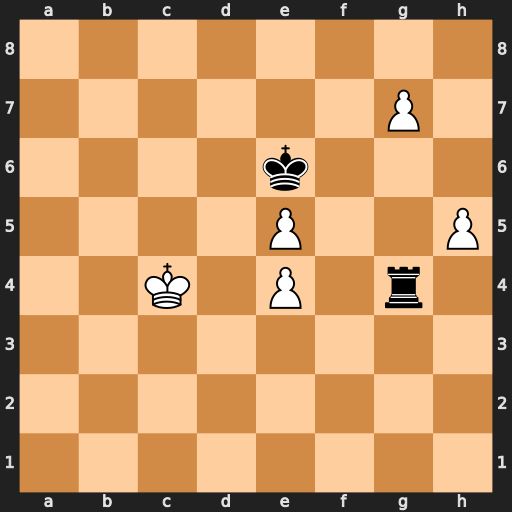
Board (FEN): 8/6P1/4k3/4P2P/2K1P1r1/8/8/8
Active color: w
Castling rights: -
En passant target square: -
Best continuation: h6 Kf7 e6+ Kxe6 h7 Rxg7 h8=Q